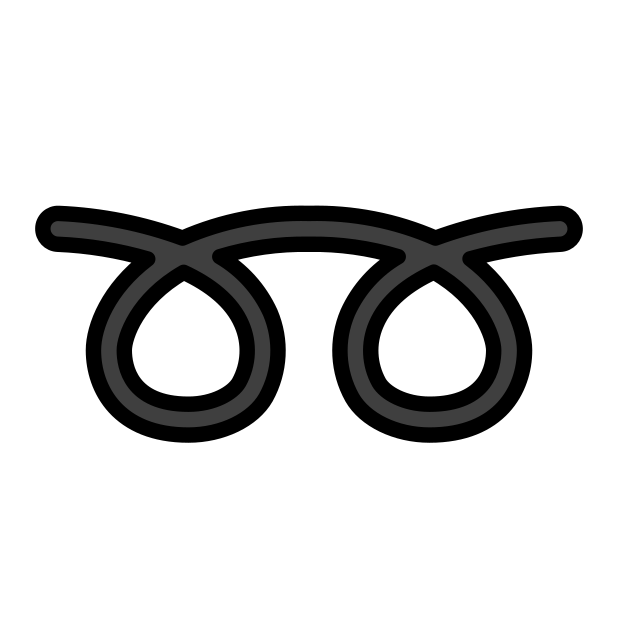
double curly loop